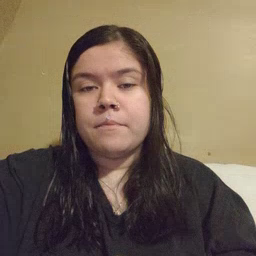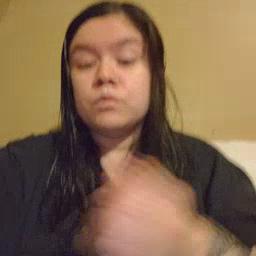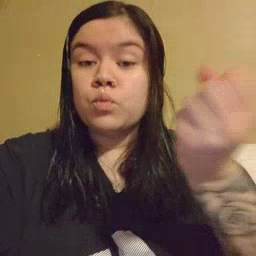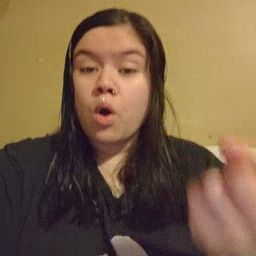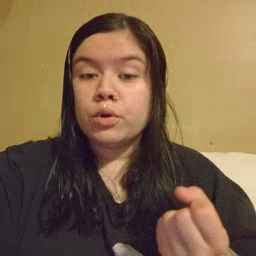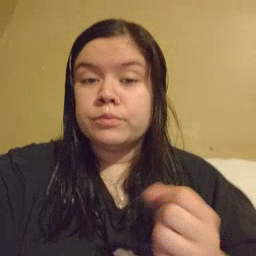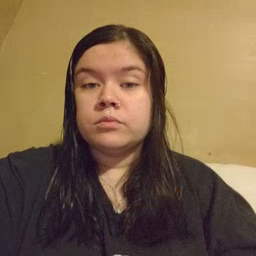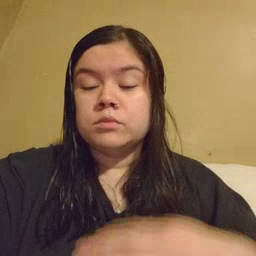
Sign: drawer